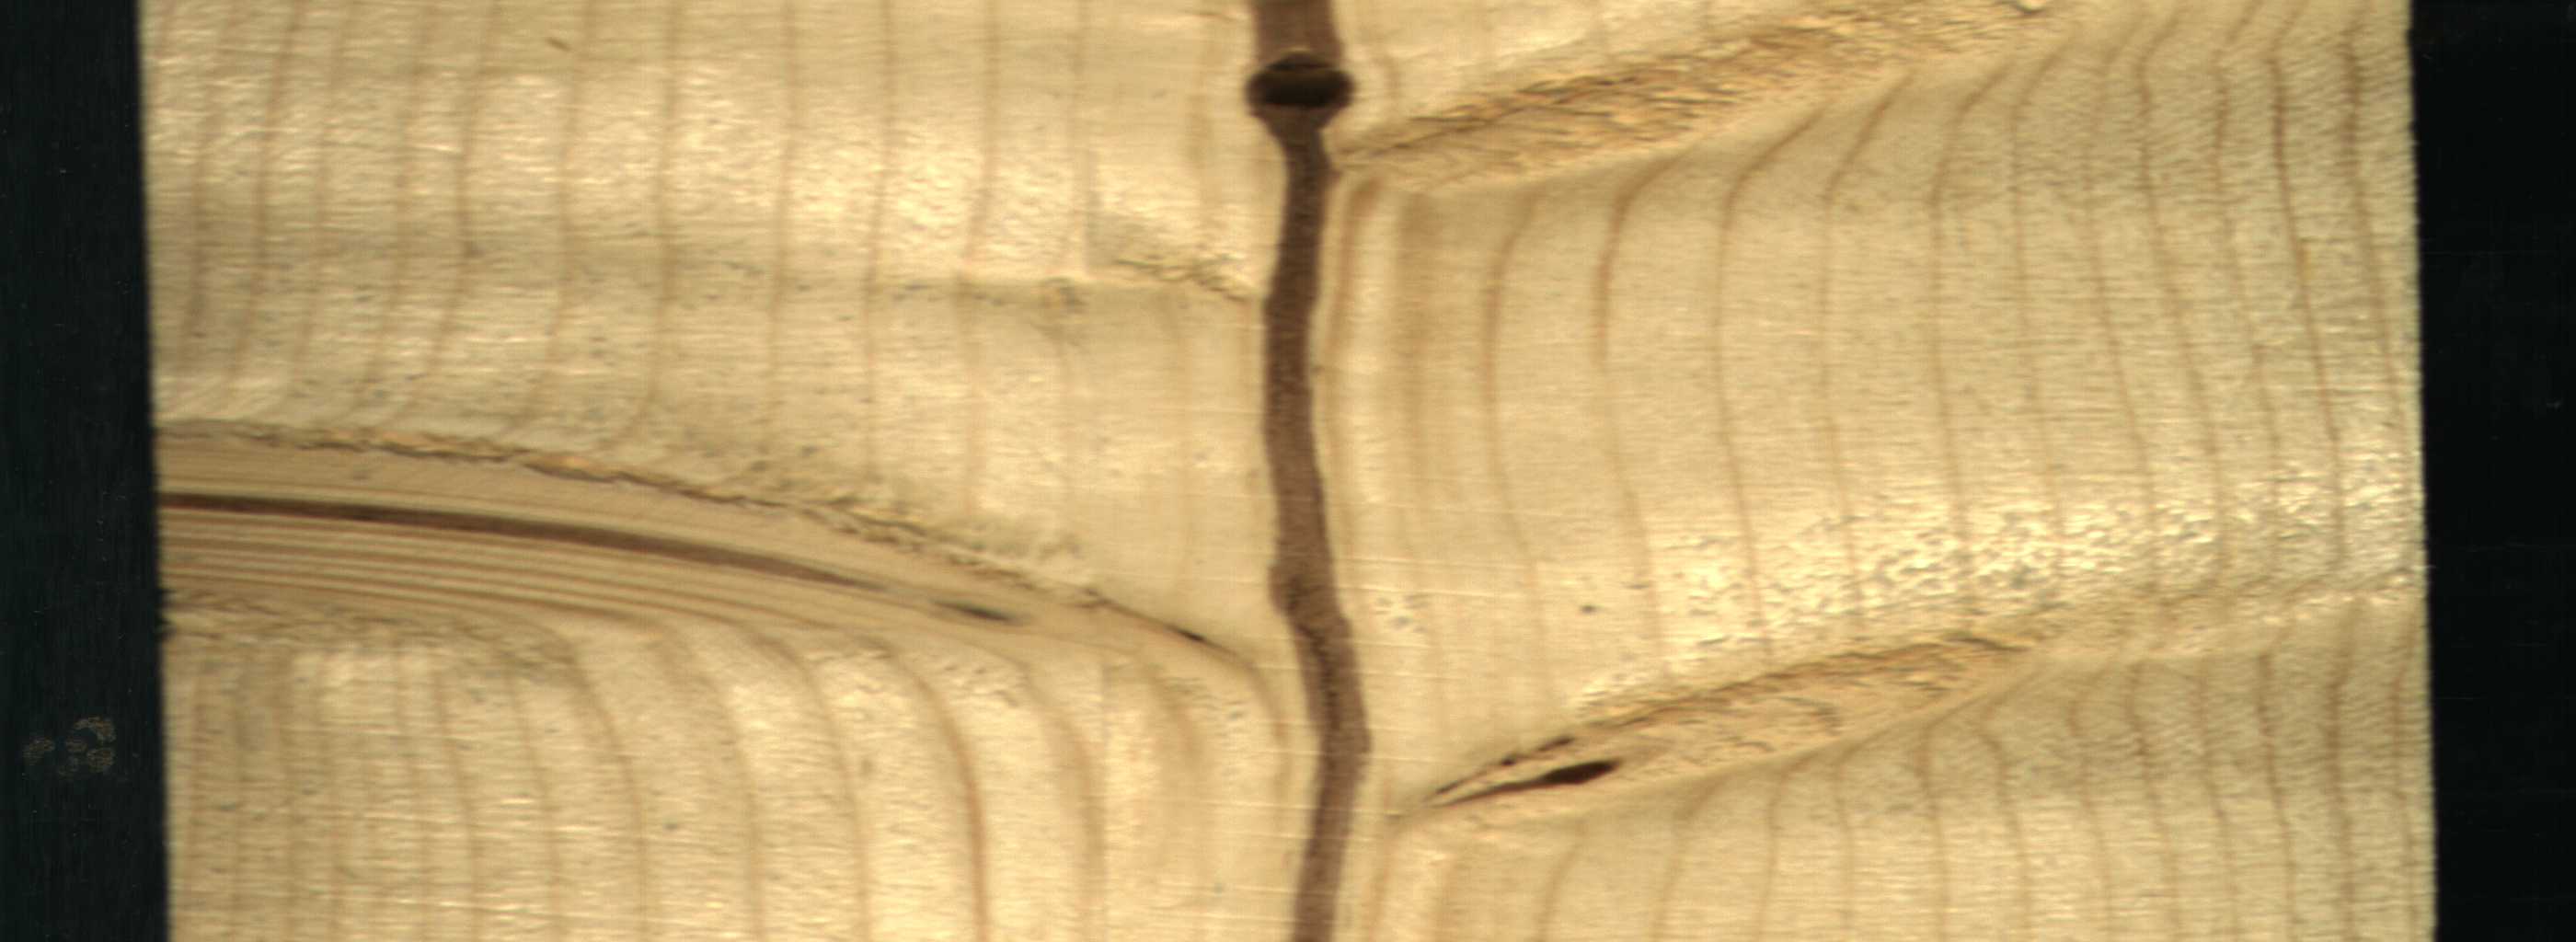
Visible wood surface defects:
Marrow
Marrow
Dead_Knot
Dead_Knot
Live_Knot
Live_Knot
Live_Knot
Live_Knot